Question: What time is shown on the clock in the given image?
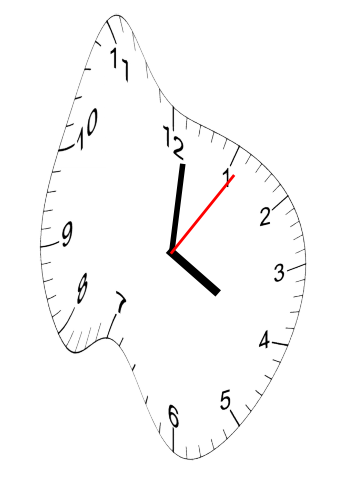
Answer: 04:01:06